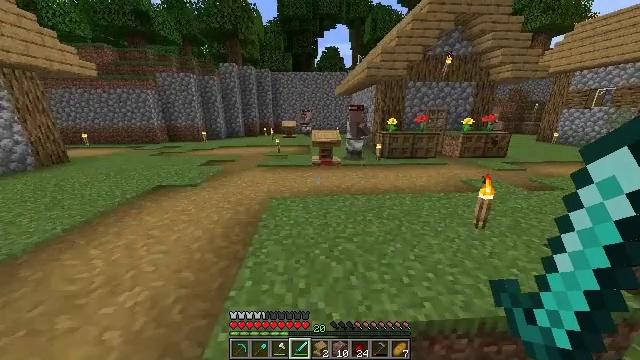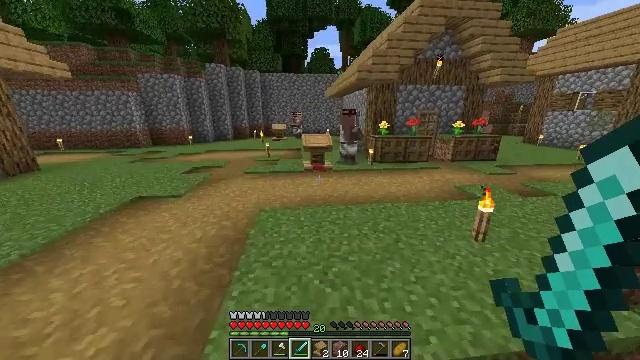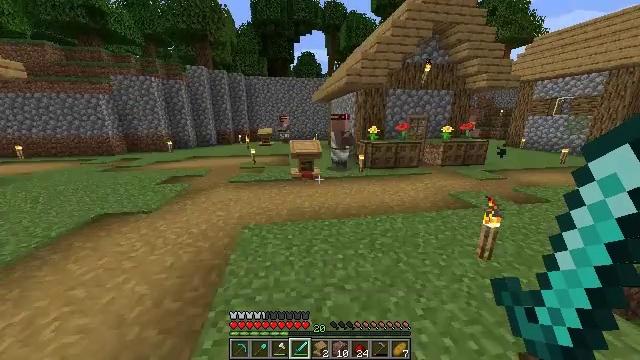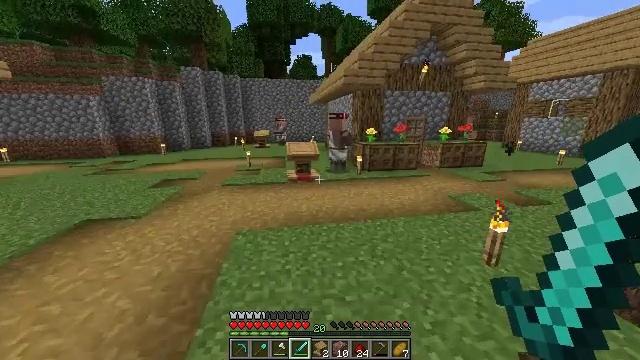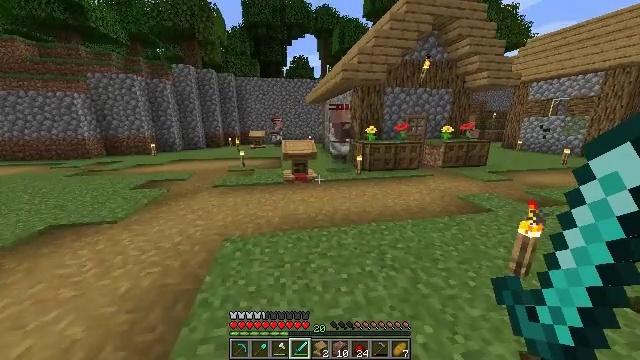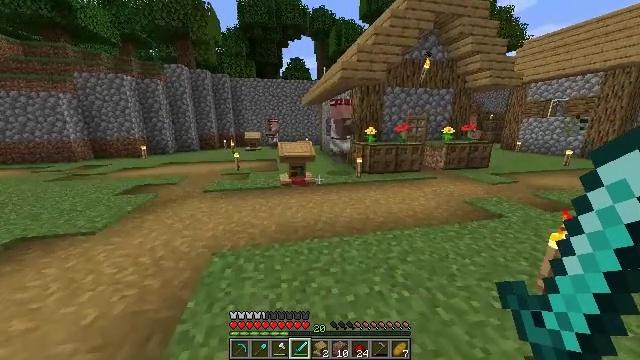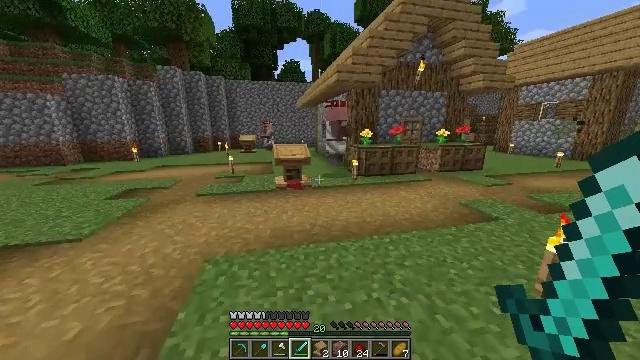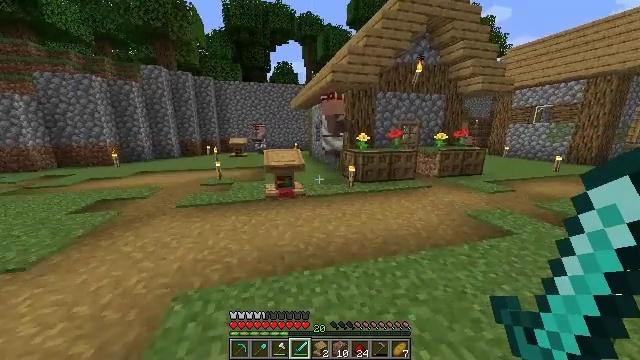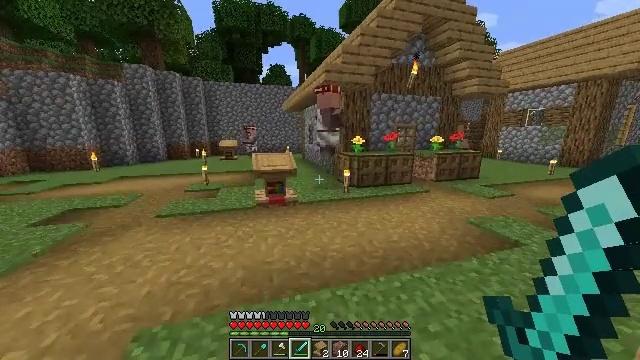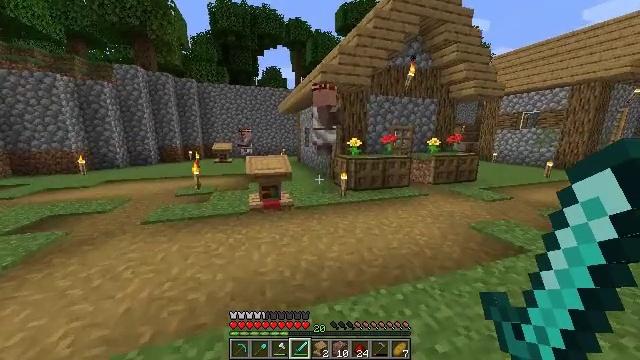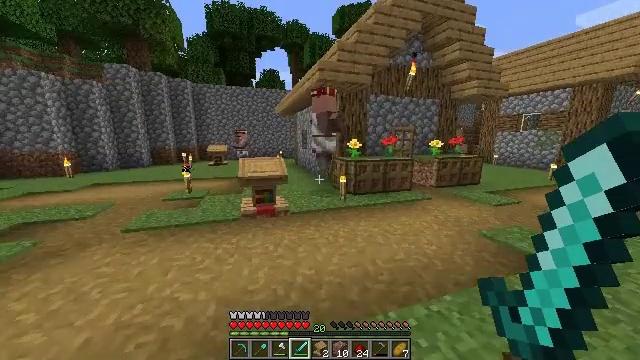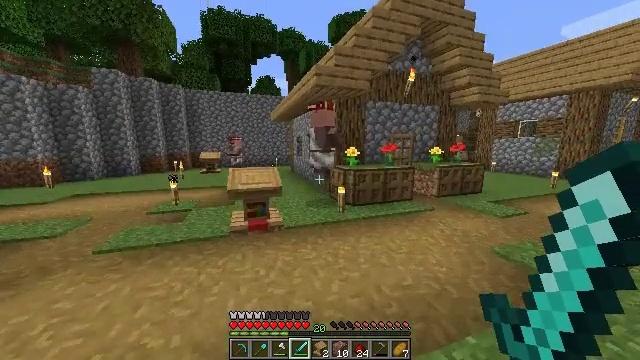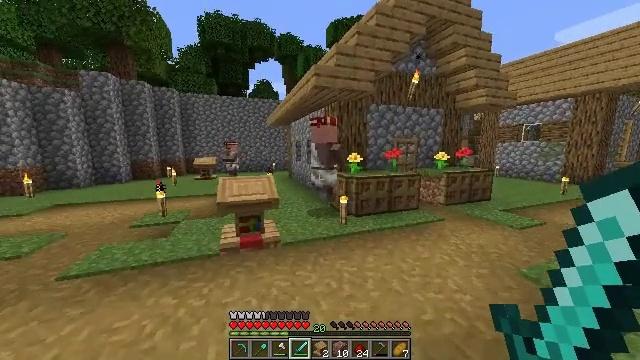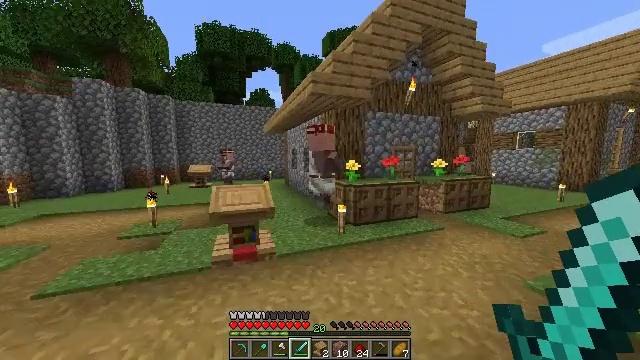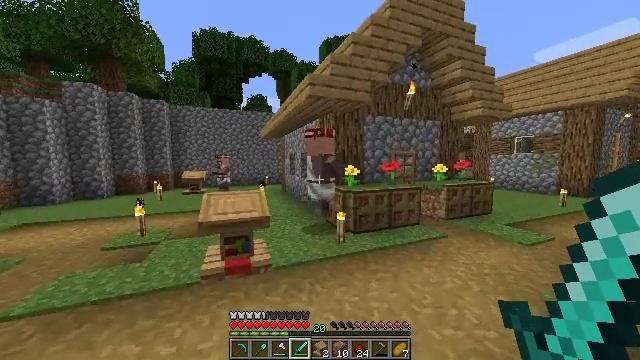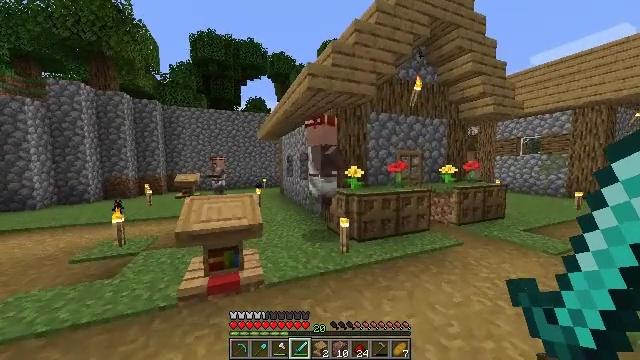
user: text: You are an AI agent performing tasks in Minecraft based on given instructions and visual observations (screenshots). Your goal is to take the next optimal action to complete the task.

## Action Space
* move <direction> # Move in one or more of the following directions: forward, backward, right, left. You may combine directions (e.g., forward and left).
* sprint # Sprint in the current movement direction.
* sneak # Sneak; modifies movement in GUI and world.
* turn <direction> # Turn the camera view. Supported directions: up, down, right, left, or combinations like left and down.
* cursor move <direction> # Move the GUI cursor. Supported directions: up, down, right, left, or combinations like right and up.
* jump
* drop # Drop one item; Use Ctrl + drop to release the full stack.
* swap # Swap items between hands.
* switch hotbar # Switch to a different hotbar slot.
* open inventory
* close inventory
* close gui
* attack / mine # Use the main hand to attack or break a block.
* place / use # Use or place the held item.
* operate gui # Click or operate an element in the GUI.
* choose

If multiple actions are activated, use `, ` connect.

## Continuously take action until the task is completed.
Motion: motion action
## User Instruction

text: Craft nine pieces of lapis lazuli from a block.
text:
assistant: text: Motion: move forward, sprint, turn right
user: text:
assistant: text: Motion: move forward, sprint, turn right
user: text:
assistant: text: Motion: move forward, sprint
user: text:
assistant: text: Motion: move forward, sprint
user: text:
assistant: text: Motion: move forward, sprint
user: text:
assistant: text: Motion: move forward, sprint, turn right
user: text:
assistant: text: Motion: move forward, sprint, turn right
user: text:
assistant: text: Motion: move forward, sprint, turn right
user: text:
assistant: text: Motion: move forward, sprint, turn right
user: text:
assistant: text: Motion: move forward, sprint
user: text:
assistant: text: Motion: move forward, sprint, turn right and up
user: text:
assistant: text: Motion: move forward, sprint, turn up
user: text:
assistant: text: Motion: move forward, sprint, turn up
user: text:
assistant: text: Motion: move forward, sprint, turn up
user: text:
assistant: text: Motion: move forward, sprint
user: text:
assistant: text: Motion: move forward, sprint
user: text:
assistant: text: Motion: move forward
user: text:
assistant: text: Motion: move forward
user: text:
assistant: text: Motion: move forward
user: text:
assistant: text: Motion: move forward
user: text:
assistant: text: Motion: move forward, turn right
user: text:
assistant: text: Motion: move forward, turn up
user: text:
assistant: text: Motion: move forward, turn up
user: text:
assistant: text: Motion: move forward, turn up
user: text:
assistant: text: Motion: move forward, turn up, use / place
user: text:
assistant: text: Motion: use / place
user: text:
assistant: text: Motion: no_op
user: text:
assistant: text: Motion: turn left
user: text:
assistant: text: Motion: no_op
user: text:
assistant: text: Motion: cursor move right, open gui